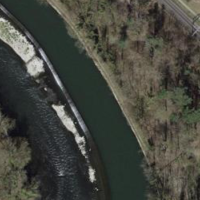
EUNIS habitat code: 15
Species observed at this site:
Coenonympha pamphilus
Pieris napi